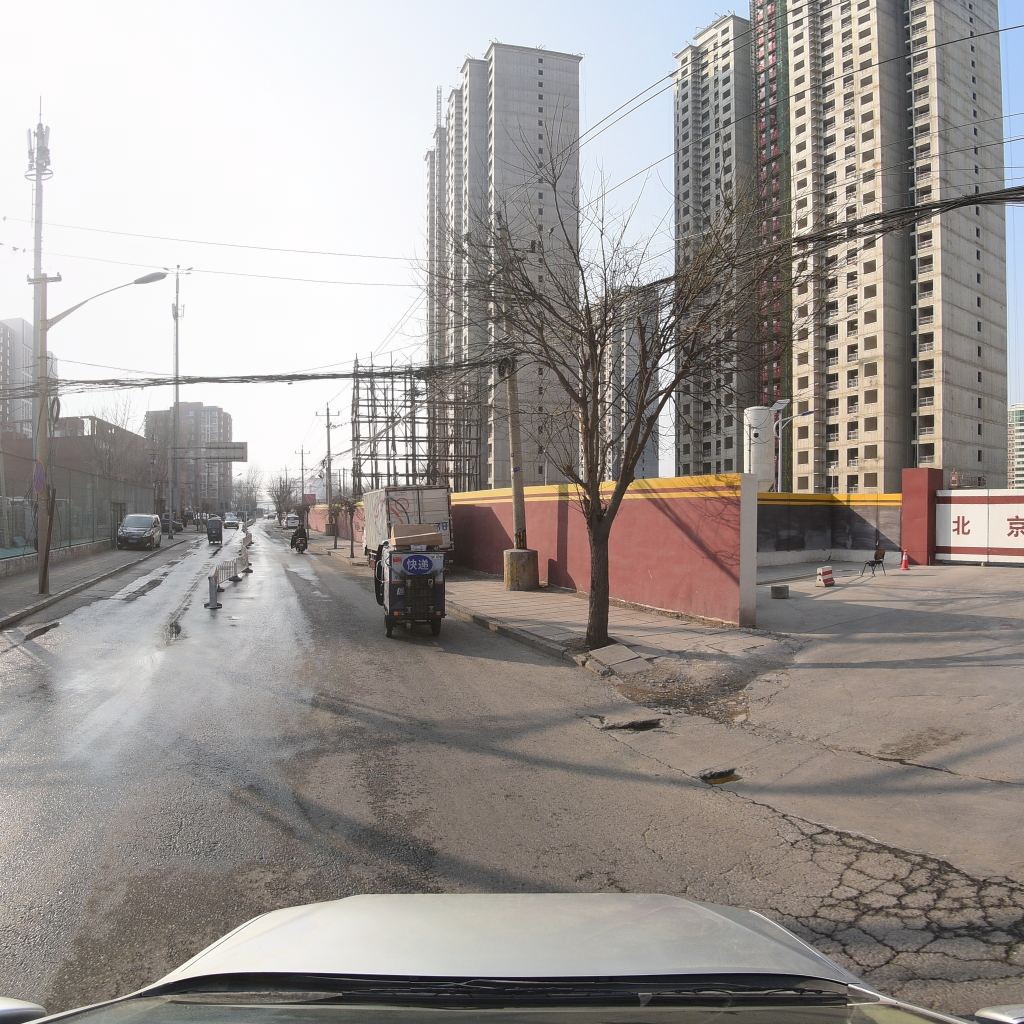
Region: Fengtai
Road damage annotations: transverse crack, alligator crack, pothole, pothole, longitudinal crack, longitudinal crack